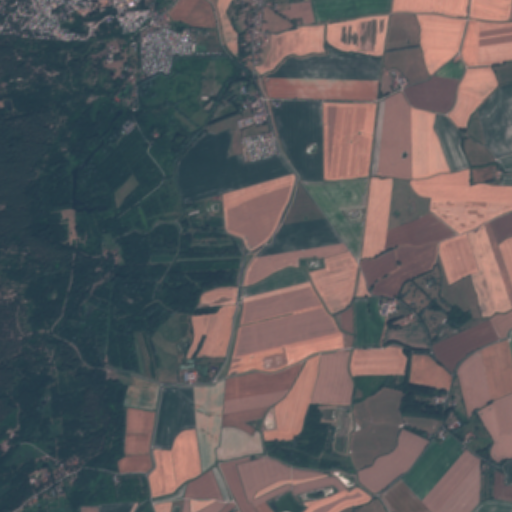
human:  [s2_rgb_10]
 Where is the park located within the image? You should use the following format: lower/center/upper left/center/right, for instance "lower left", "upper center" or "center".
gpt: The park is located in the upper left of the image.
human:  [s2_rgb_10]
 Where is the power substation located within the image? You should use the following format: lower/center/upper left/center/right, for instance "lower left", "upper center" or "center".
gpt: The power substation is located in the upper center of the image.
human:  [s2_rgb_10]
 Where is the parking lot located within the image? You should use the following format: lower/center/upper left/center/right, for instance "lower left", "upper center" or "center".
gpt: There is no parking lot in the image.